Question: I have created a custom data list in Alfresco, and have populated its model with the desired data columns. However, when I view the list in Alfresco share, the order is completely off, and there are elements that I have not defined in the model.
I have searched extensively as to how to fix this, and have not been successful. From what I understand, I need to define the layout in the share-config-custom.xml, which I have attempted below (snippet of only what I added):
'''
<config evaluator="model-type" condition="orpdl:orpList">
<forms>
<form>
<field-visibility>
<show id="orpdl:programName" />
</field-visibility>
<create-form template="../data-lists/forms/dataitem.ftl" />
<appearance>
<field id="orpdl:programName">
<control template="/org/alfresco/components/form/controls/textarea.ftl" />
</field>
</appearance>
</form>
</forms>
</config>
<config evaluator="node-type" condition="orpdl:orpList">
<forms>
<form>
<field-visibility>
<show id="orpdl:programName" />
</field-visibility>
<create-form template="../data-lists/forms/dataitem.ftl" />
<appearance>
<field id="orpdl:programName">
<control template="/org/alfresco/components/form/controls/textarea.ftl" />
</field>
</appearance>
</form>
</forms>
</config>
'''
Content model:
'''
<?xml version="1.0" encoding="UTF-8"?>
<!-- Definition of new Model -->
<model name="orpdl:orpDataListModel" xmlns="http://www.alfresco.org/model/dictionary/1.0">
<!-- Optional meta-data about the model -->
<description>Information retrieved from the Opportunity Registration Process workflow form.</description>
<author>Alan George</author>
<version>1.0</version>
<!-- Imports are required to allow references to definitions in other models -->
<imports>
<!-- Import Alfresco Dictionary Definitions -->
<import uri="http://www.alfresco.org/model/dictionary/1.0" prefix="d" />
<!-- Import Alfresco Content Domain Model Definitions -->
<import uri="http://www.alfresco.org/model/content/1.0" prefix="cm" />
<import uri="http://www.alfresco.org/model/system/1.0" prefix="sys" />
<import uri="http://www.alfresco.org/model/datalist/1.0" prefix="dl" />
</imports>
<!-- Introduction of new namespaces defined by this model -->
<namespaces>
<namespace uri="http://www.test.com/model/orpDataListModel/1.0" prefix="orpdl" />
</namespaces>
<constraints>
<constraint name="orpdl:contractTypeList" type="LIST">
<parameter name="allowedValues">
<list>
<value>T&amp;M</value>
<value>FFP</value>
<value>CPFF</value>
<value>CPIF</value>
</list>
</parameter>
</constraint>
</constraints>
<types>
<type name="orpdl:orpList">
<title>Opportunity Registration Process</title>
<description>Information retrieved from the Opportunity Registration Process workflow form.</description>
<parent>dl:dataListItem</parent>
<properties>
<property name="orpdl:programName">
<title>Program Name</title>
<type>d:text</type>
<mandatory>true</mandatory>
</property>
<property name="orpdl:programDescription">
<title>Program Description</title>
<type>d:text</type>
<mandatory>true</mandatory>
</property>
<property name="orpdl:client">
<title>Client</title>
<type>d:text</type>
<mandatory>true</mandatory>
</property>
<property name="orpdl:contractType">
<title>Contract Type</title>
<type>d:text</type>
<mandatory>true</mandatory>
<constraints>
<constraint ref="orpdl:contractTypeList" />
</constraints>
</property>
<property name="orpdl:value">
<title>Value</title>
<type>d:text</type>
<mandatory>true</mandatory>
</property>
</properties>
</type>
</types>
</model>
'''
The goal of this code is to have only the programName text box appear. But this is what I'm seeing:

What am I missing?
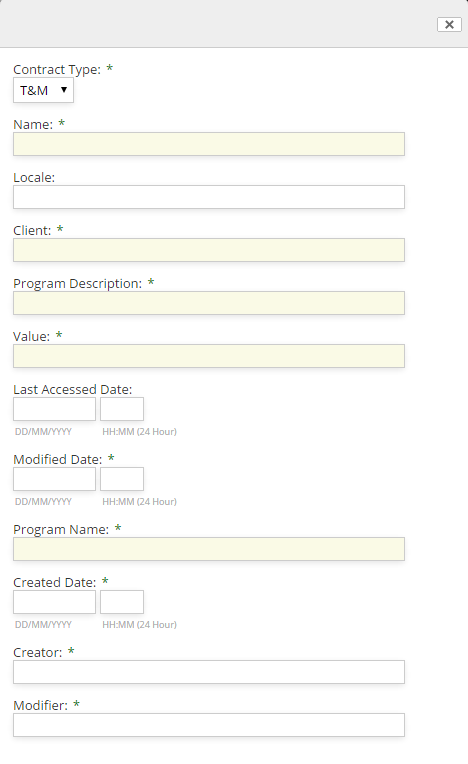
Answer: You are entering wrong condition in '<config>' tag.
Below
'<config evaluator="model-type" condition="orpdl:orpDataListModel">'
should replace with
'<config evaluator="model-type" condition="orpdl:issuesList">'
This will also apply to 'node-type'.